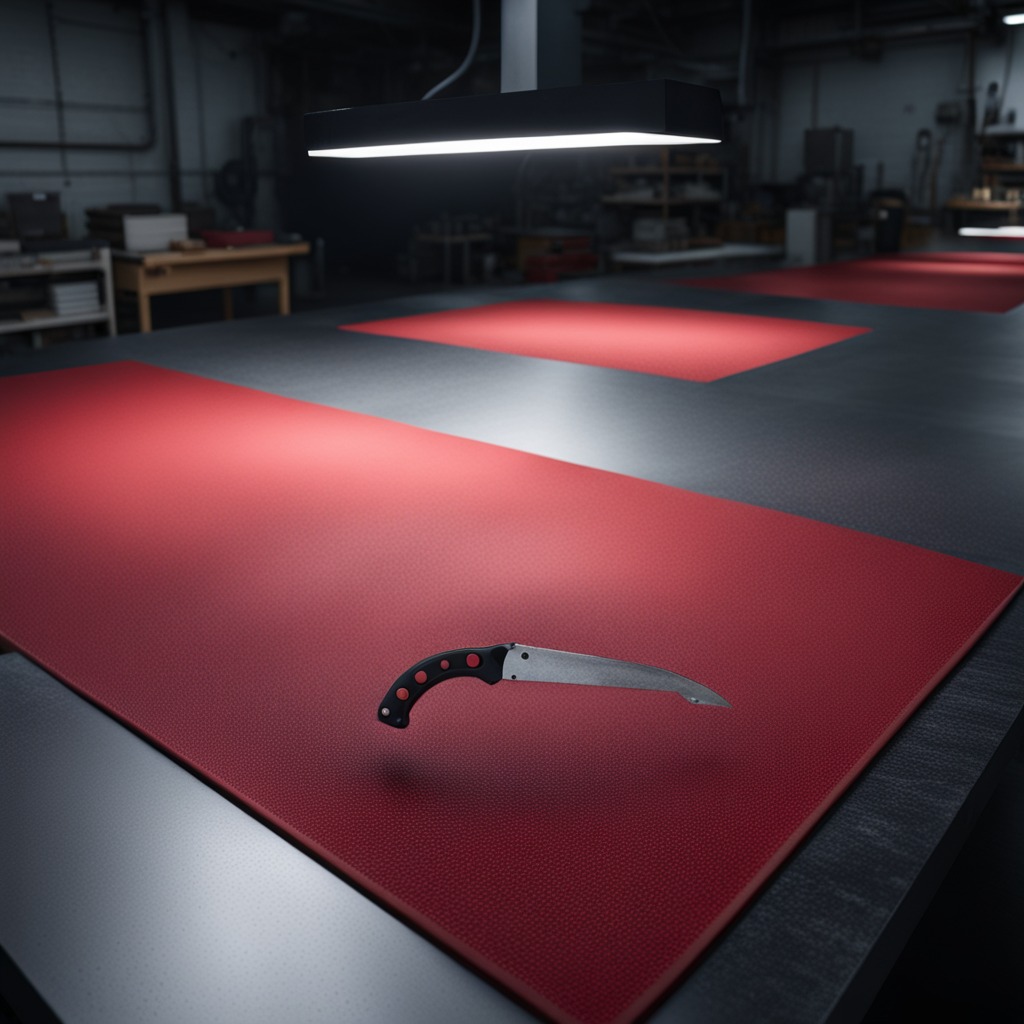
A metal saw is lying on the clean granite tabletop.